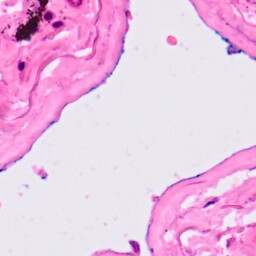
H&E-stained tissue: Lung